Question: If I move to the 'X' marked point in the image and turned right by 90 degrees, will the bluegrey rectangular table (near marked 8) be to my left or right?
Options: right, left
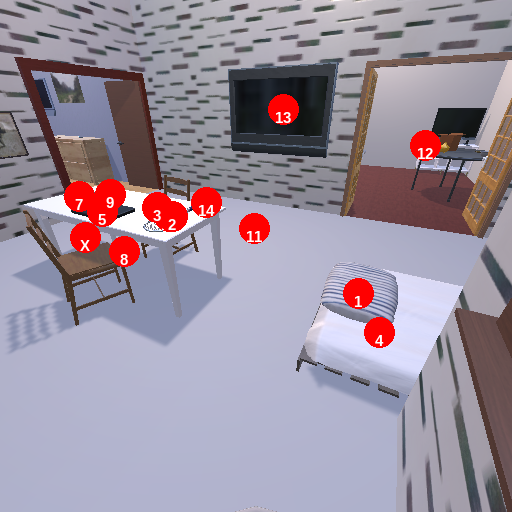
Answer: right